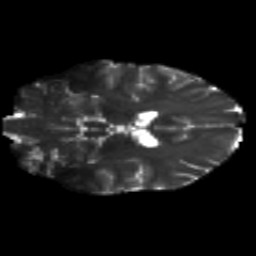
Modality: T2w
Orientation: coronal
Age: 28
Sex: female
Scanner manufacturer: siemens
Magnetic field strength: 3 T
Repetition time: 8.8 s
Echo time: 0.085 s